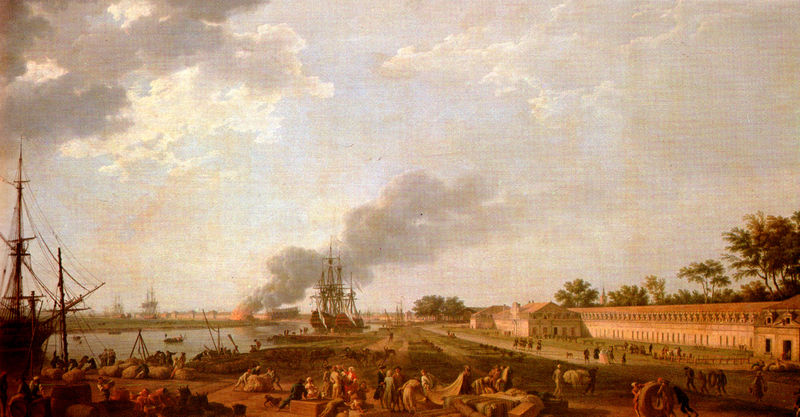
Titel: Vue du Port de Rochefort
Künstler: Claude Joseph Vernet
Standort: Paris
Institution: Privatsammlung
Schlagwörter: baum, blau, blätter, feuer, gemälde, himmel, laub, mann, meer, schatten, wasser, weiß, wolken, bäume, fluss, gelb, grün, landschaft, menschen, ocker, stadt, ufer, braun, fenster, frau, grau, hell, licht, männer, schwarz, ölbild, anlage, dach, gebäude, haus, hund, rot, tiere, tuch, weg, wolke, beige, leute, falten, tragen, holland, öl, horizont, vieh, weite, busch, qualm, rauch, sonne, realismus, rosa, arbeit, boot, boote, genre, handel, pferde, schiff, schiffe, segel, segelschiffe, ansicht, fassade, genrebild, passanten, vedute, mast, segelschiff, arbeiten, furchen, säcke, giebel, mauer, gelände, lila, violett, markt, arbeiter, beladen, entladen, figuren, hafen, industrie, ladung, seine, anleger, kai, masten, promenade, brand, dampf, krieg, pier, seile, staffage, takelage, taue, halle, segler, gerüst, brennen, explosion, fracht, reihe, tanne, gut, einfahrt, hafenbecken, kolonie, lager, hafenstadt, rhein, elbe, betrieb, waren, barke, schif, tagellage, krief, frachtschiffe, hafengelände, hafenkai, kommerz, main, segelfrachter, thames, verladen, legion, lagerhäuser, uger, schiffsleute, ladunf